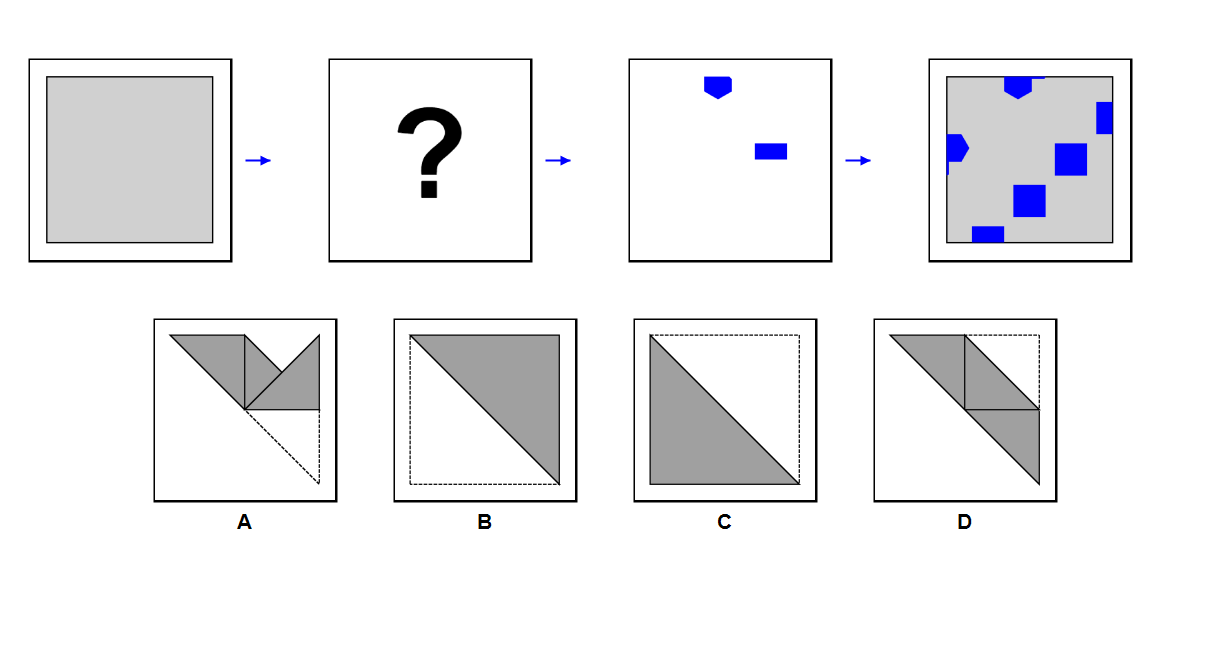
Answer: C